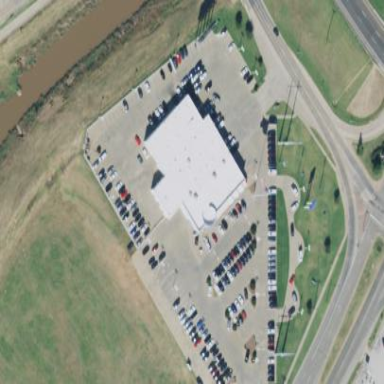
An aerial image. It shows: Building that houses car shop.